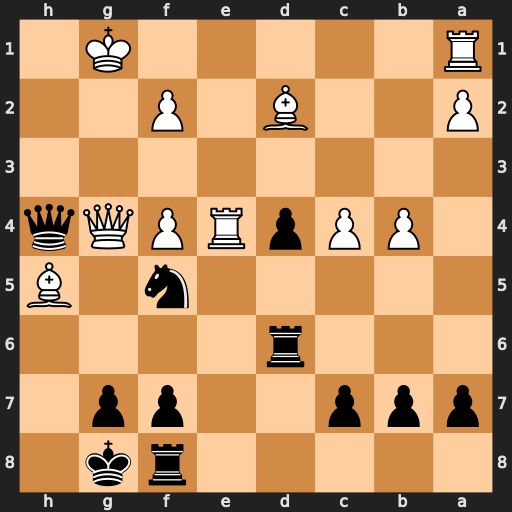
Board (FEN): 5rk1/ppp2pp1/3r4/5n1B/1PPpRPQq/8/P2B1P2/R5K1
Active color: b
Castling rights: -
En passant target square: -
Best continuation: Rg6 Qxg6 fxg6